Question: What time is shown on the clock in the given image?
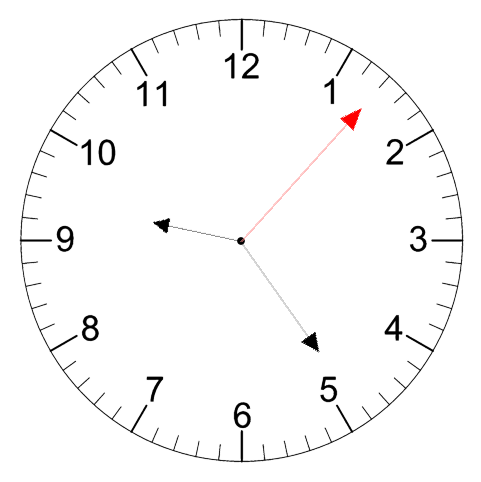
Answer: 09:24:07